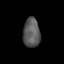
Tissue: lung
Cell type: Endothelial cells
Senescence score: 0.544
Nuclear area (px): 495
Mean DAPI intensity: 88.065